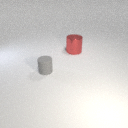
small gray rubber cylinder to the left of large red metal cylinder